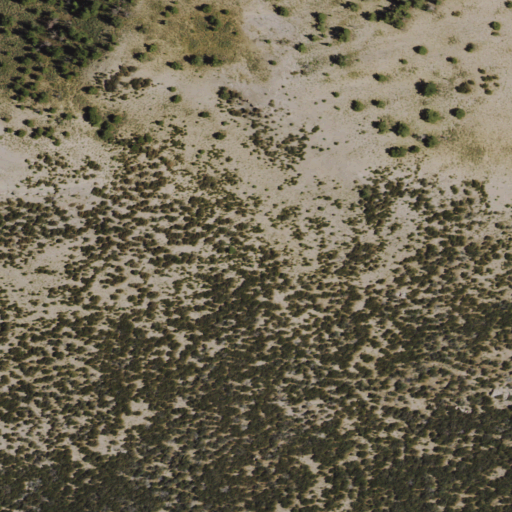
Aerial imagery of mountain in Nevada named Mount Taylor containing evergreen forest, shrub, grassland, and deciduous forest